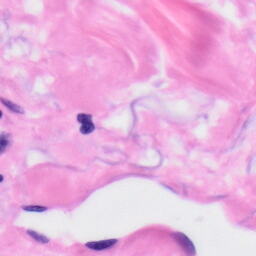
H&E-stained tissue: Skin